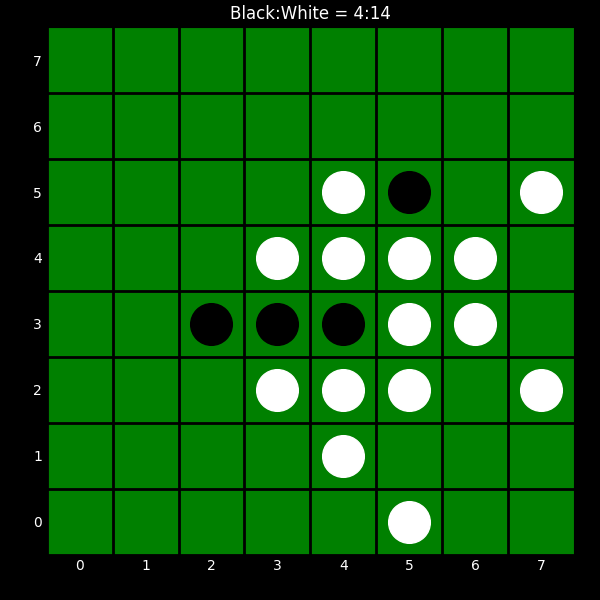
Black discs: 4
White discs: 14